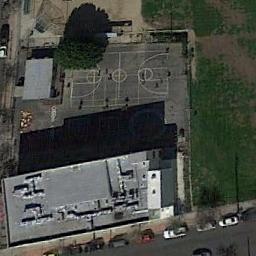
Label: basketball_court